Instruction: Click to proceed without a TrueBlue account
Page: checkout
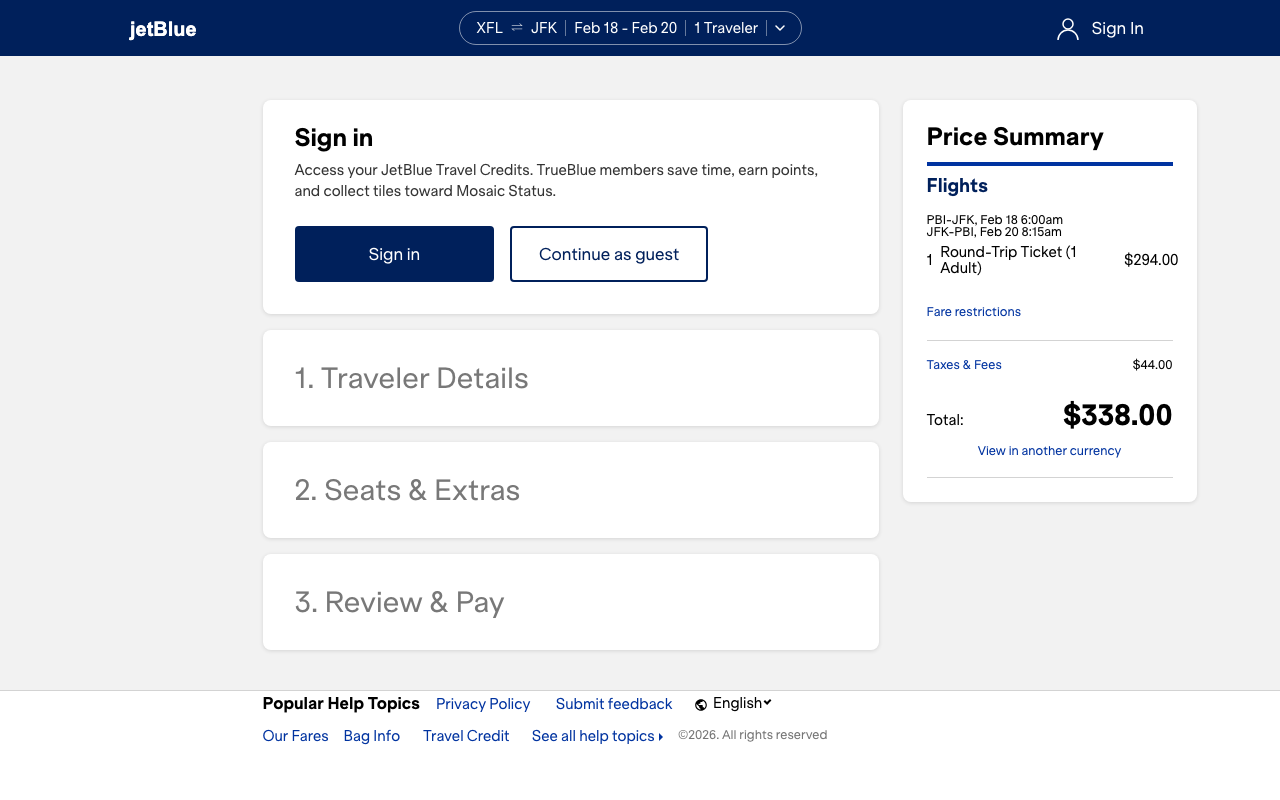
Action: click